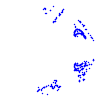
Particle: proton